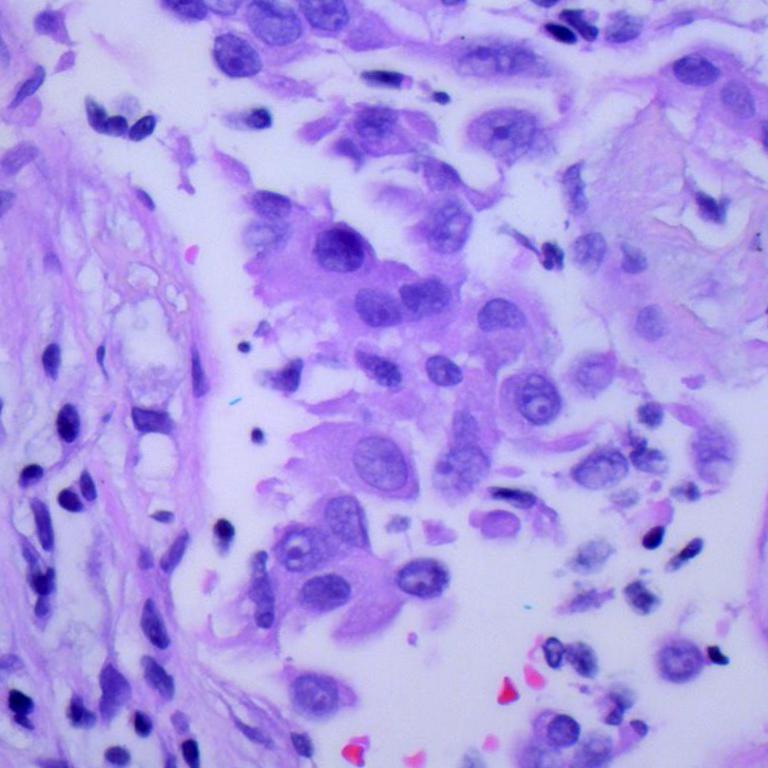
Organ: lung
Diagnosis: adenocarcinomas